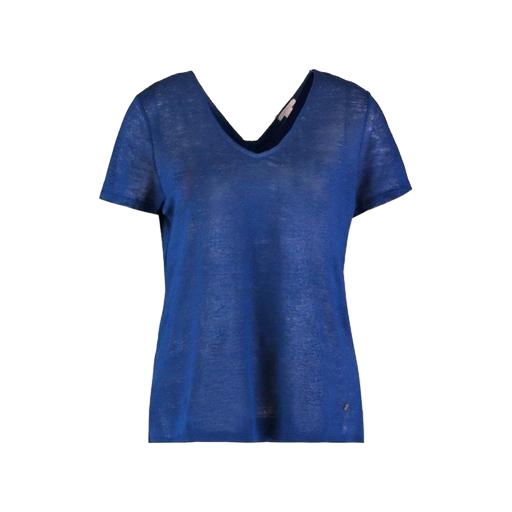
blue v-neck t-shirt only macy, blue v-neck top only macy, blue t-shirt only macy, white background